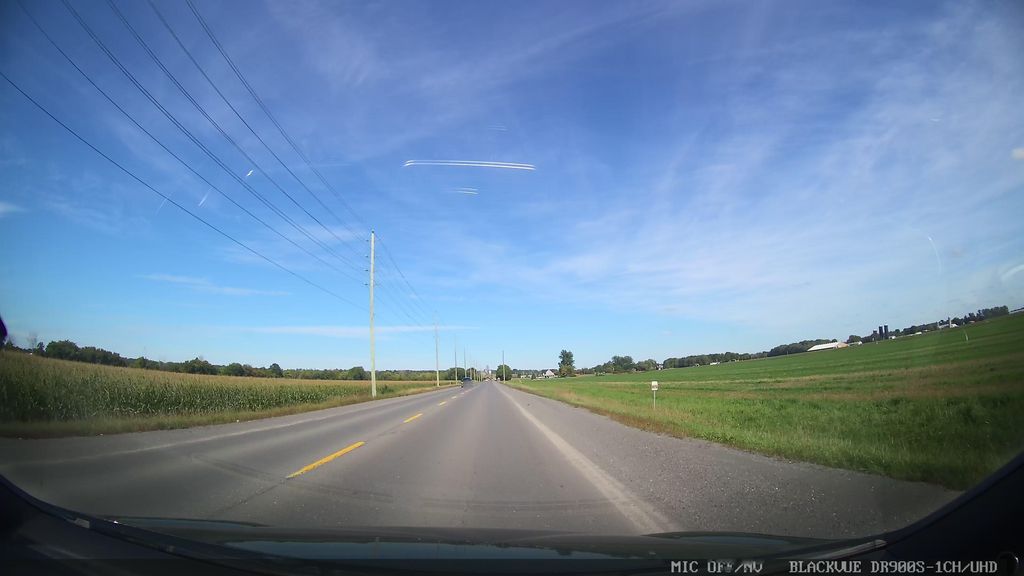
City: ottawa-gatineau